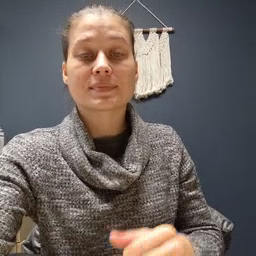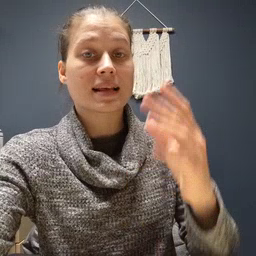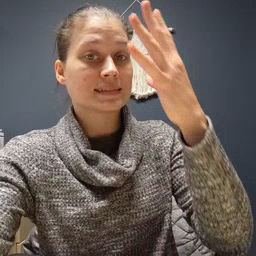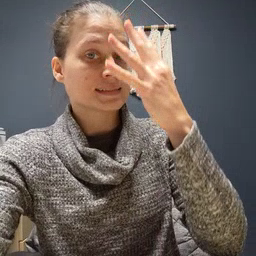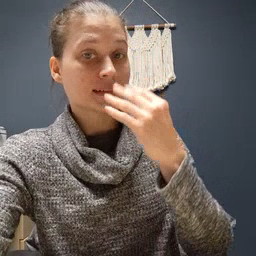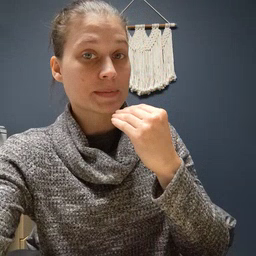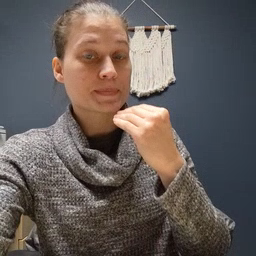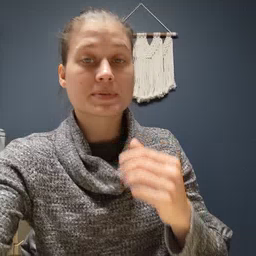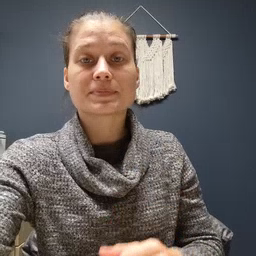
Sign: sleep